Question: I have a ListView with an adapter

And I want to use the implemented method to go on another activity(SendSmsActivity.class):
'''
listView.setOnItemClickListener(new AdapterView.OnItemClickListener() {
@Override
public void onItemClick(AdapterView<?> arg0, View arg1, int arg2, long arg3) {
viewCampagneId = (TextView)findViewById(R.id.idCampagne);
final String theCampagneId = viewCampagneId.getText().toString();
viewCampagneName = (TextView)findViewById(R.id.nomCampagne);
final String theCampagneName = viewCampagneName.getText().toString();
Intent i = new Intent(RecupXml_Activity.this,SendSmsActivity.class);
i.putExtra("ID", theCampagneId);
i.putExtra("name", theCampagneName);
startActivity(i);
}
'''
The SendSmsActivity.class will download an xml according to the ID in the textview2.
for example : If I click on the item "campagne22" it will go to another activity and load an xml at 'http://blabla/?id="**22**"'
So I have to get the text in textview2 to put the value ID in a PutExtra (so activity2 can catch it)
How can I do it ?
With my actual code above, it doesn't work, it save the item at the top of the view not the one I selected..
PS : It seems I don't really know how the arguments in the method onItemClickListener works..
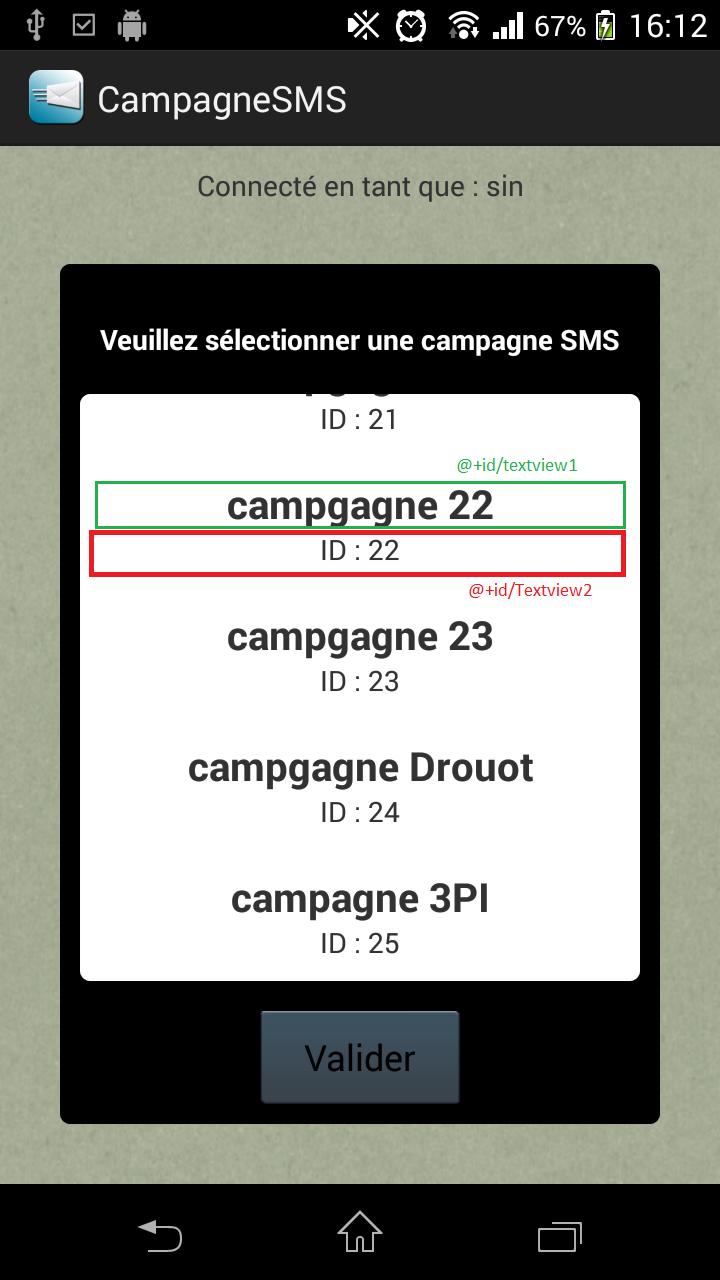
Answer: The second argument in <URL> is the view you clicked on, so to get the containing textView, you can use
'''
viewCampagneId = (TextView) arg1.findViewById(R.id.idCampagne);
viewCampagneName = (TextView) arg1.findViewById(R.id.nomCampagne);
'''